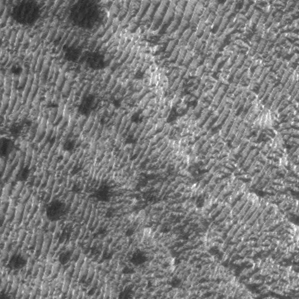
Label: frost